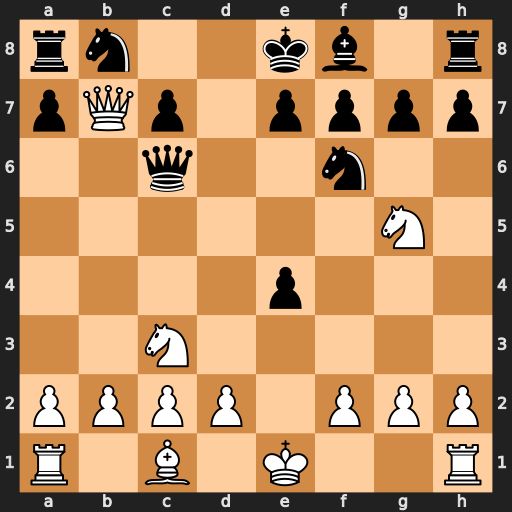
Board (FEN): rn2kb1r/pQp1pppp/2q2n2/6N1/4p3/2N5/PPPP1PPP/R1B1K2R
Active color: w
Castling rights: KQkq
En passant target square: -
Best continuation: Qc8#